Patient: sex M, age 57
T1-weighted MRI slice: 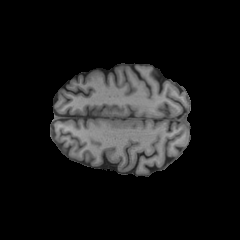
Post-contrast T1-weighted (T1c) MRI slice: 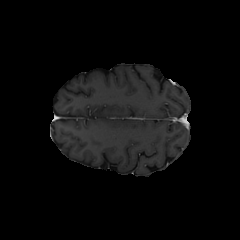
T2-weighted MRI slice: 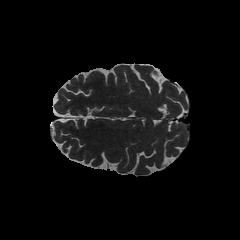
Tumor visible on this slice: no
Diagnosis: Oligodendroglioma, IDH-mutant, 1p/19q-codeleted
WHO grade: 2